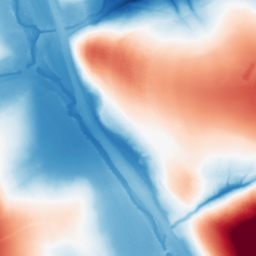
Category: morphological
Decomposition family: morphological
Decomposition parameters: operation: average
size: 100
Upsampling method: bicubic
Upsampling parameters: scale: 2
Upsampling scale: 2